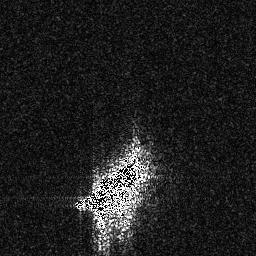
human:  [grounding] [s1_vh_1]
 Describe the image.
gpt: In the satellite image, there is  <ref>1 large ship </ref> <box>[[32, 56, 58, 84, 0]]</box> located at bottom.